Question: So I have two sortable lists that a user can drag items out of and into a third list where they can hopefully export that list to a downloadable csv file. I have the multiple selectable and sortable part working fine at this <URL>, but now need to include the export to csv funtionality.
Can anyone help?
Here is a screenshot of what I am attempting to achieve from the <URL>:

Here is my code so far:
'''
<html>
<meta charset="utf-8" />
<title>jQuery UI Sortable with Selectable</title>
<link rel="stylesheet" href="http://code.jquery.com/ui/1.10.3/themes/smoothness/jquery-ui.css" />
<script src="http://code.jquery.com/jquery-1.9.1.js"></script>
<script src="http://code.jquery.com/ui/1.10.3/jquery-ui.js"></script>
$(function() {
//
$('body').selectable({
filter: 'li'
//filter: '#album2 > li'
});
$('.connectedSortable').sortable({
connectWith: ".connectedSortable",
delay: 100,
start: function(e, ui) {
var topleft = 0;
// if the current sorting LI is not selected, select
$(ui.item).addClass('ui-selected');
$('.ui-selected div').each(function() {
// save reference to original parent
var originalParent = $(this).parent()[0];
$(this).data('origin', originalParent);
// position each DIV in cascade
$(this).css('position', 'absolute');
$(this).css('top', topleft);
$(this).css('left', topleft);
topleft += 20;
}).appendTo(ui.item); // glue them all inside current sorting LI
},
stop: function(e, ui) {
$(ui.item).children().each(function() {
// restore all the DIVs in the sorting LI to their original parents
var originalParent = $(this).data('origin');
$(this).appendTo(originalParent);
// remove the cascade positioning
$(this).css('position', '');
$(this).css('top', '');
$(this).css('left', '');
});
// put the selected LIs after the just-dropped sorting LI
$('#album .ui-selected').insertAfter(ui.item);
// put the selected LIs after the just-dropped sorting LI
$('#album2 .ui-selected').insertAfter(ui.item);
}
});
//
});
<style>
*,
*:before,
*:after {
-webkit-box-sizing: border-box;
-moz-box-sizing: border-box;
box-sizing: border-box;
}
#album {
list-style: none;
float: left;
width: 20%;
border: 1px solid blue;
}
#album2 {
list-style: none;
float: left;
width: 20%;
border: 1px solid blue;
}
#album li {
float: left;
margin: 5px;
}
#album2 li {
float: left;
margin: 5px;
}
#album div {
width: 100px;
height: 100px;
border: 1px solid #CCC;
background: #F6F6F6;
}
#album2 div {
width: 100px;
height: 100px;
border: 1px solid #CCC;
background: #F6F6F6;
}
#album .ui-sortable-placeholder {
border: 1px dashed #CCC;
width: 100px;
height: 100px;
background: none;
visibility: visible !important;
}
#album2 .ui-sortable-placeholder {
border: 1px dashed #CCC;
width: 100px;
height: 100px;
background: none;
visibility: visible !important;
}
#album .ui-selecting div,
#album .ui-selected div {
background-color: #3C6;
}
#album2 .ui-selecting div,
#album2 .ui-selected div {
background-color: #3C6;
}
#anotheralbum {
list-style: none;
float: left;
width: 20%;
height: 800px;
border: 1px solid green;
}
</style>
<body>
<ul id="album" class="connectedSortable">
<li id="li1"><div>1- First</div></li>
<li id="li2"><div>2- Second</div></li>
<li id="li3"><div>3- Third</div></li>
<li id="li4"><div>4- Fourth</div></li>
<li id="li5"><div>5- Fifth</div></li>
<li id="li6"><div>6- Sixth</div></li>
<li id="li7"><div>7- Seventh</div></li>
<li id="li8"><div>8- Eighth</div></li>
</ul>
<ul id="album2" class="connectedSortable">
<li id="li1"><div>1- 1</div></li>
<li id="li2"><div>2- 2</div></li>
<li id="li3"><div>3- 3</div></li>
<li id="li4"><div>4- 4</div></li>
<li id="li5"><div>5- 5</div></li>
<li id="li6"><div>6- 6</div></li>
<li id="li7"><div>7- 7</div></li>
<li id="li8"><div>8- 8</div></li>
</ul>
<div id="anotheralbum" class="connectedSortable">
This is a list of what to export to csv
</div>
<br style="clear:both">
</body>
</html>
'''
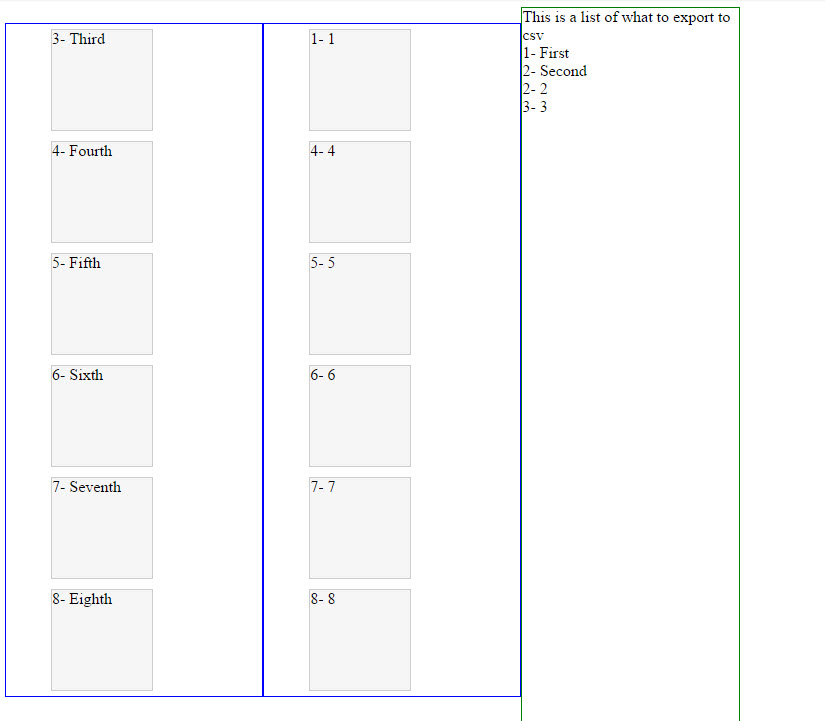
Answer: The biggest problem is detecting browser support. If you need it to work x-browser you want to know which browsers support the 'download' attribute.
There's your biggest issue right there: in order to detect it, you fall back to a dynamic iframe which holds the data. IE has a data url limit and actually only supports it for images. In short, false positives occur and for those who support it, will trigger the download immediately.
That said, I don't believe you can do it x-browser without detecting the useragent.
'''
function addDataUri(){
var csvData = convertJsonToCsv('<%= JsonResults %>'),
dataUri = 'data:text/csv;charset=utf-8,' + escape(csvData),
exportLink = $('.exportLink a');
if (exportLink.length) {
// if browser is unsupported, fallback to flash
if (isIe()) {
getDownloadify(function () {
setupDownloadify(csvData, exportLink);
});
} else {
exportLink.prop({
href: dataUri,
target: '_blank',
download: 'export_' + +(new Date()) + '.csv'
});
}
}
}
function convertJsonToCsv(json) {
var objArray = json, array = JSON.parse(objArray), str = '', line, i = 0;
for (; i < array.length; i++) {
line = '';
for (var index in array[i]) {
line += array[i][index] + ',';
}
line.slice(0, line.length - 1);
str += line + '
';
}
return str;
}
'''
So in your example the 'convertJsonToCsv()' should be different.
As stated in the comments, something along the lines of:
'''
function convertJQueryToCsv(){
var arr = [];
$.each($yourObj, function(){
arr.push($(this).text());
});
return arr.join(',');
}
'''
If you're interested in how I set up the flash fallback, let me know.